Fundus camera: zeiss
Shooting center: midpoint
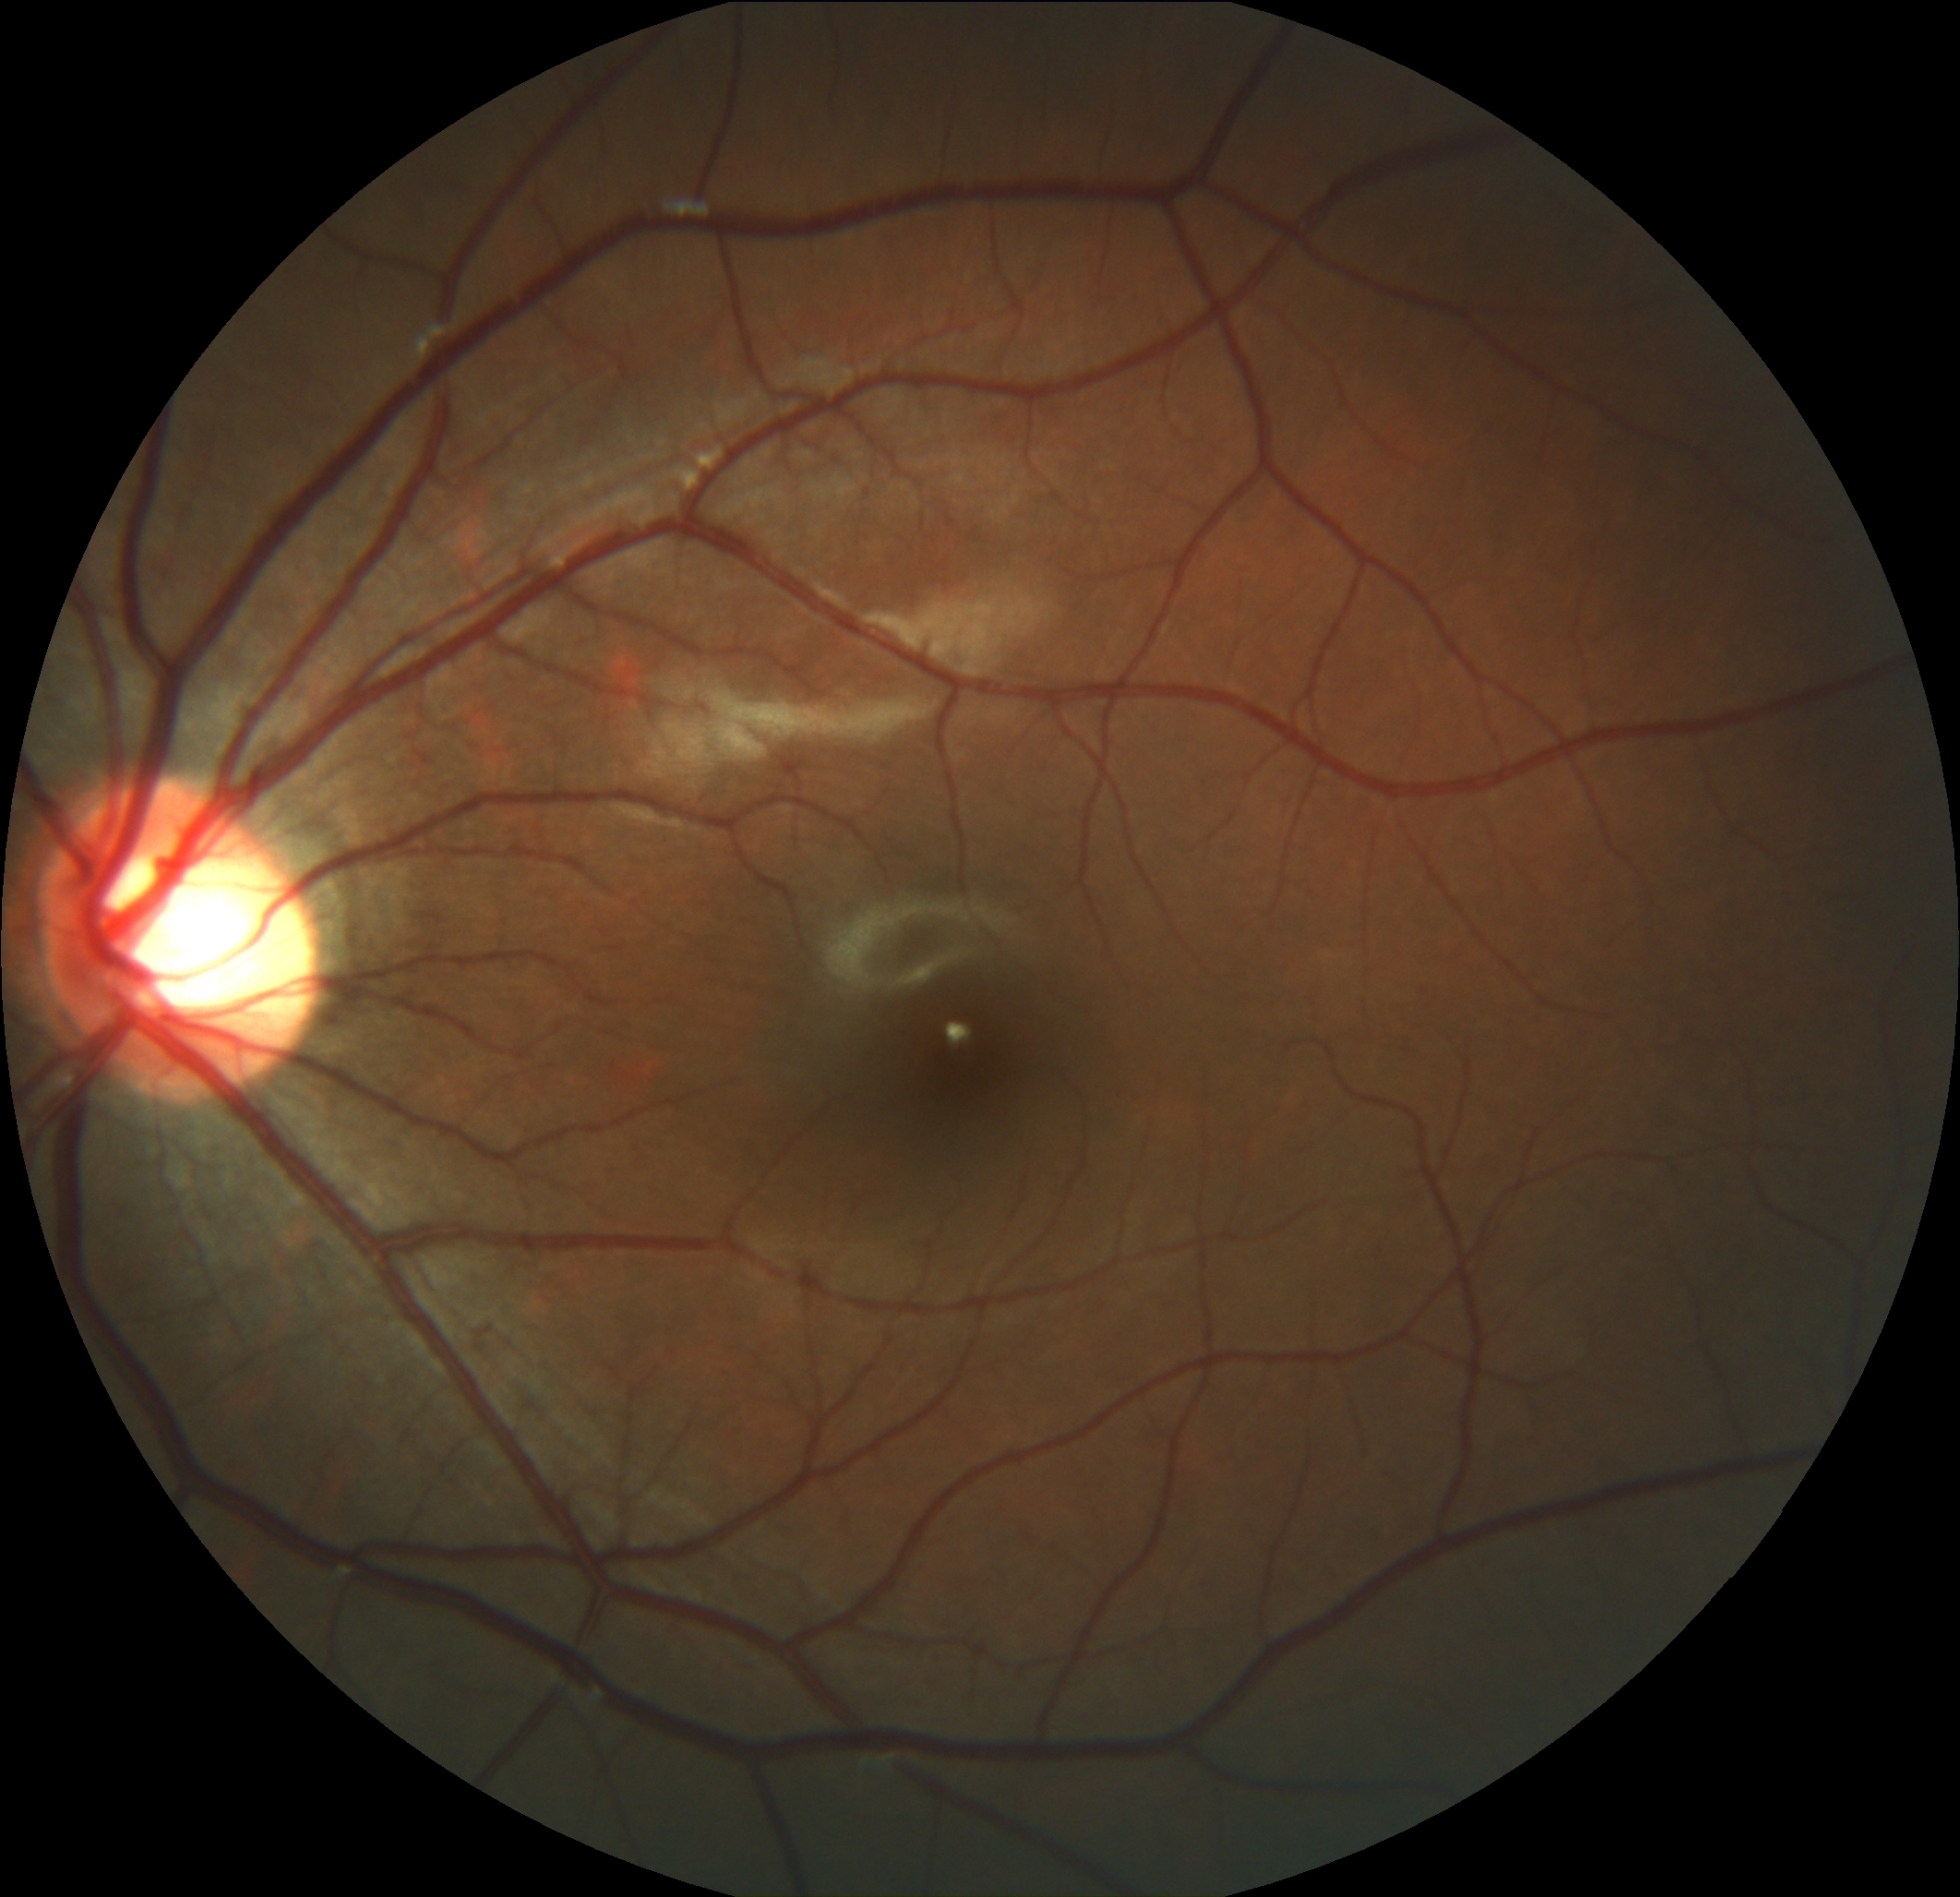
Pathologic myopia: no
Patchy retinal atrophy: absent
Retinal detachment: absent